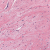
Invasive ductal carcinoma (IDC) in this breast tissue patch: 0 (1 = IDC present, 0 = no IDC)